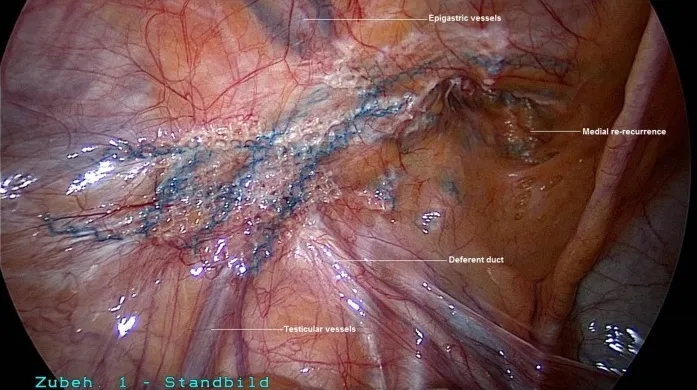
Explorative laparoscopy of the left groin for re-recurrence following TAPP and Lichtenstein operation.
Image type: medical_photograph (other_medical_photograph)